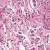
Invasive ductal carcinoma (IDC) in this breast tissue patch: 1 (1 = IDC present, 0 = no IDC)